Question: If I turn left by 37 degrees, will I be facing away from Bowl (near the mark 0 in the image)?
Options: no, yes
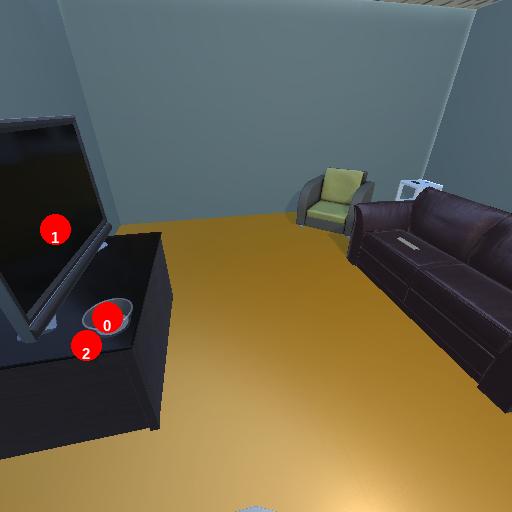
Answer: no